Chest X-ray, PA view. Patient: 52 years old, sex F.
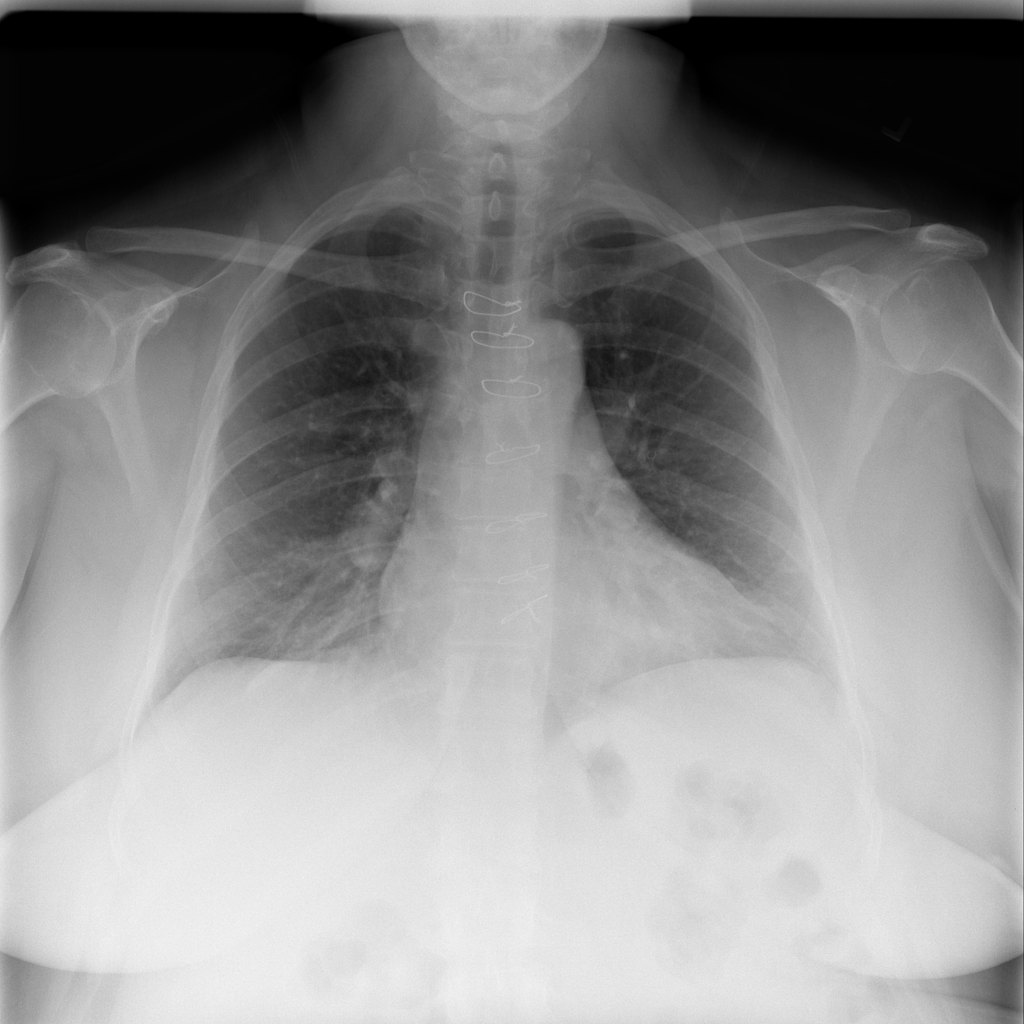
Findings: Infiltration